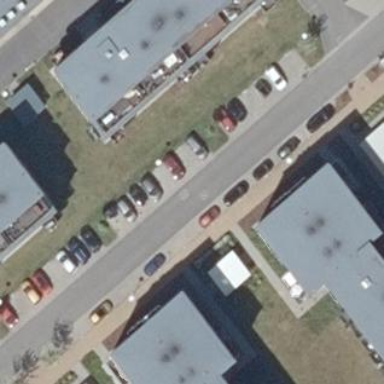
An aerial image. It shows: Parking space with paving stones surface.